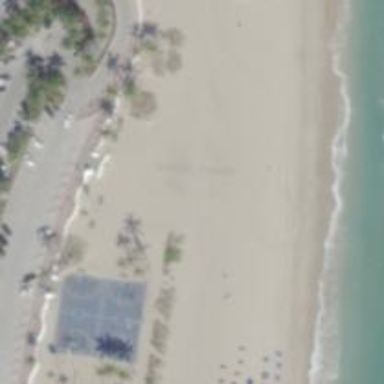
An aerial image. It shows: Beach volleyball pitch for leisure land.